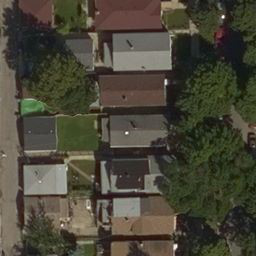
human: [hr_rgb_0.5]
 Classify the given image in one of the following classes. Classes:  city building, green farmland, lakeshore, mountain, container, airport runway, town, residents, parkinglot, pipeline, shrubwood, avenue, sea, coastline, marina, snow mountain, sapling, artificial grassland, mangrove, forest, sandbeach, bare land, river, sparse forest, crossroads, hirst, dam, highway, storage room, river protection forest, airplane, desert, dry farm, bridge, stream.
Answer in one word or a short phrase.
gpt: residents